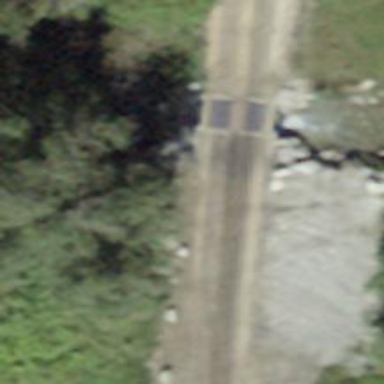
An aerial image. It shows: Track road on bridge with grade 2 track type. The bridge is suitable for nordic skiing. Classic and skating grooming is available on the track.